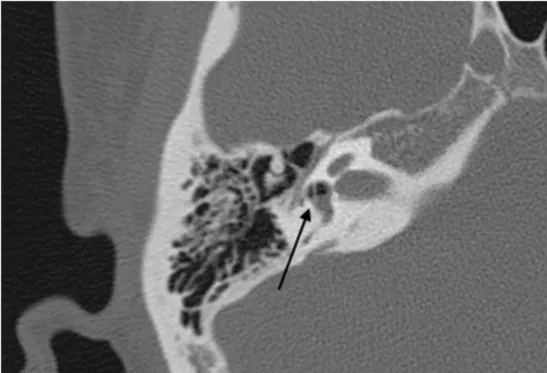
Preoperative CT scan. Air bubbles (arrow) are visible in the vestibule.
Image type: radiology (ct)